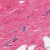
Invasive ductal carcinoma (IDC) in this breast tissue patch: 0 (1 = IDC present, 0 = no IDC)